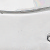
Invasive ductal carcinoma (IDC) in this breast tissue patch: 0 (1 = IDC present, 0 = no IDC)